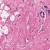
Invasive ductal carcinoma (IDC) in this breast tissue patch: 0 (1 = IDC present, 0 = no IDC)